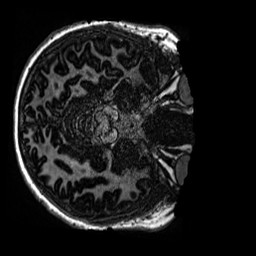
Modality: MP2RAGE
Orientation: axial
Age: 13
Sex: male
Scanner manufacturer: siemens
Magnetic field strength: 3 T
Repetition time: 4 s
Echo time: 0.00299 s